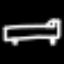
Label: bed